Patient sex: F
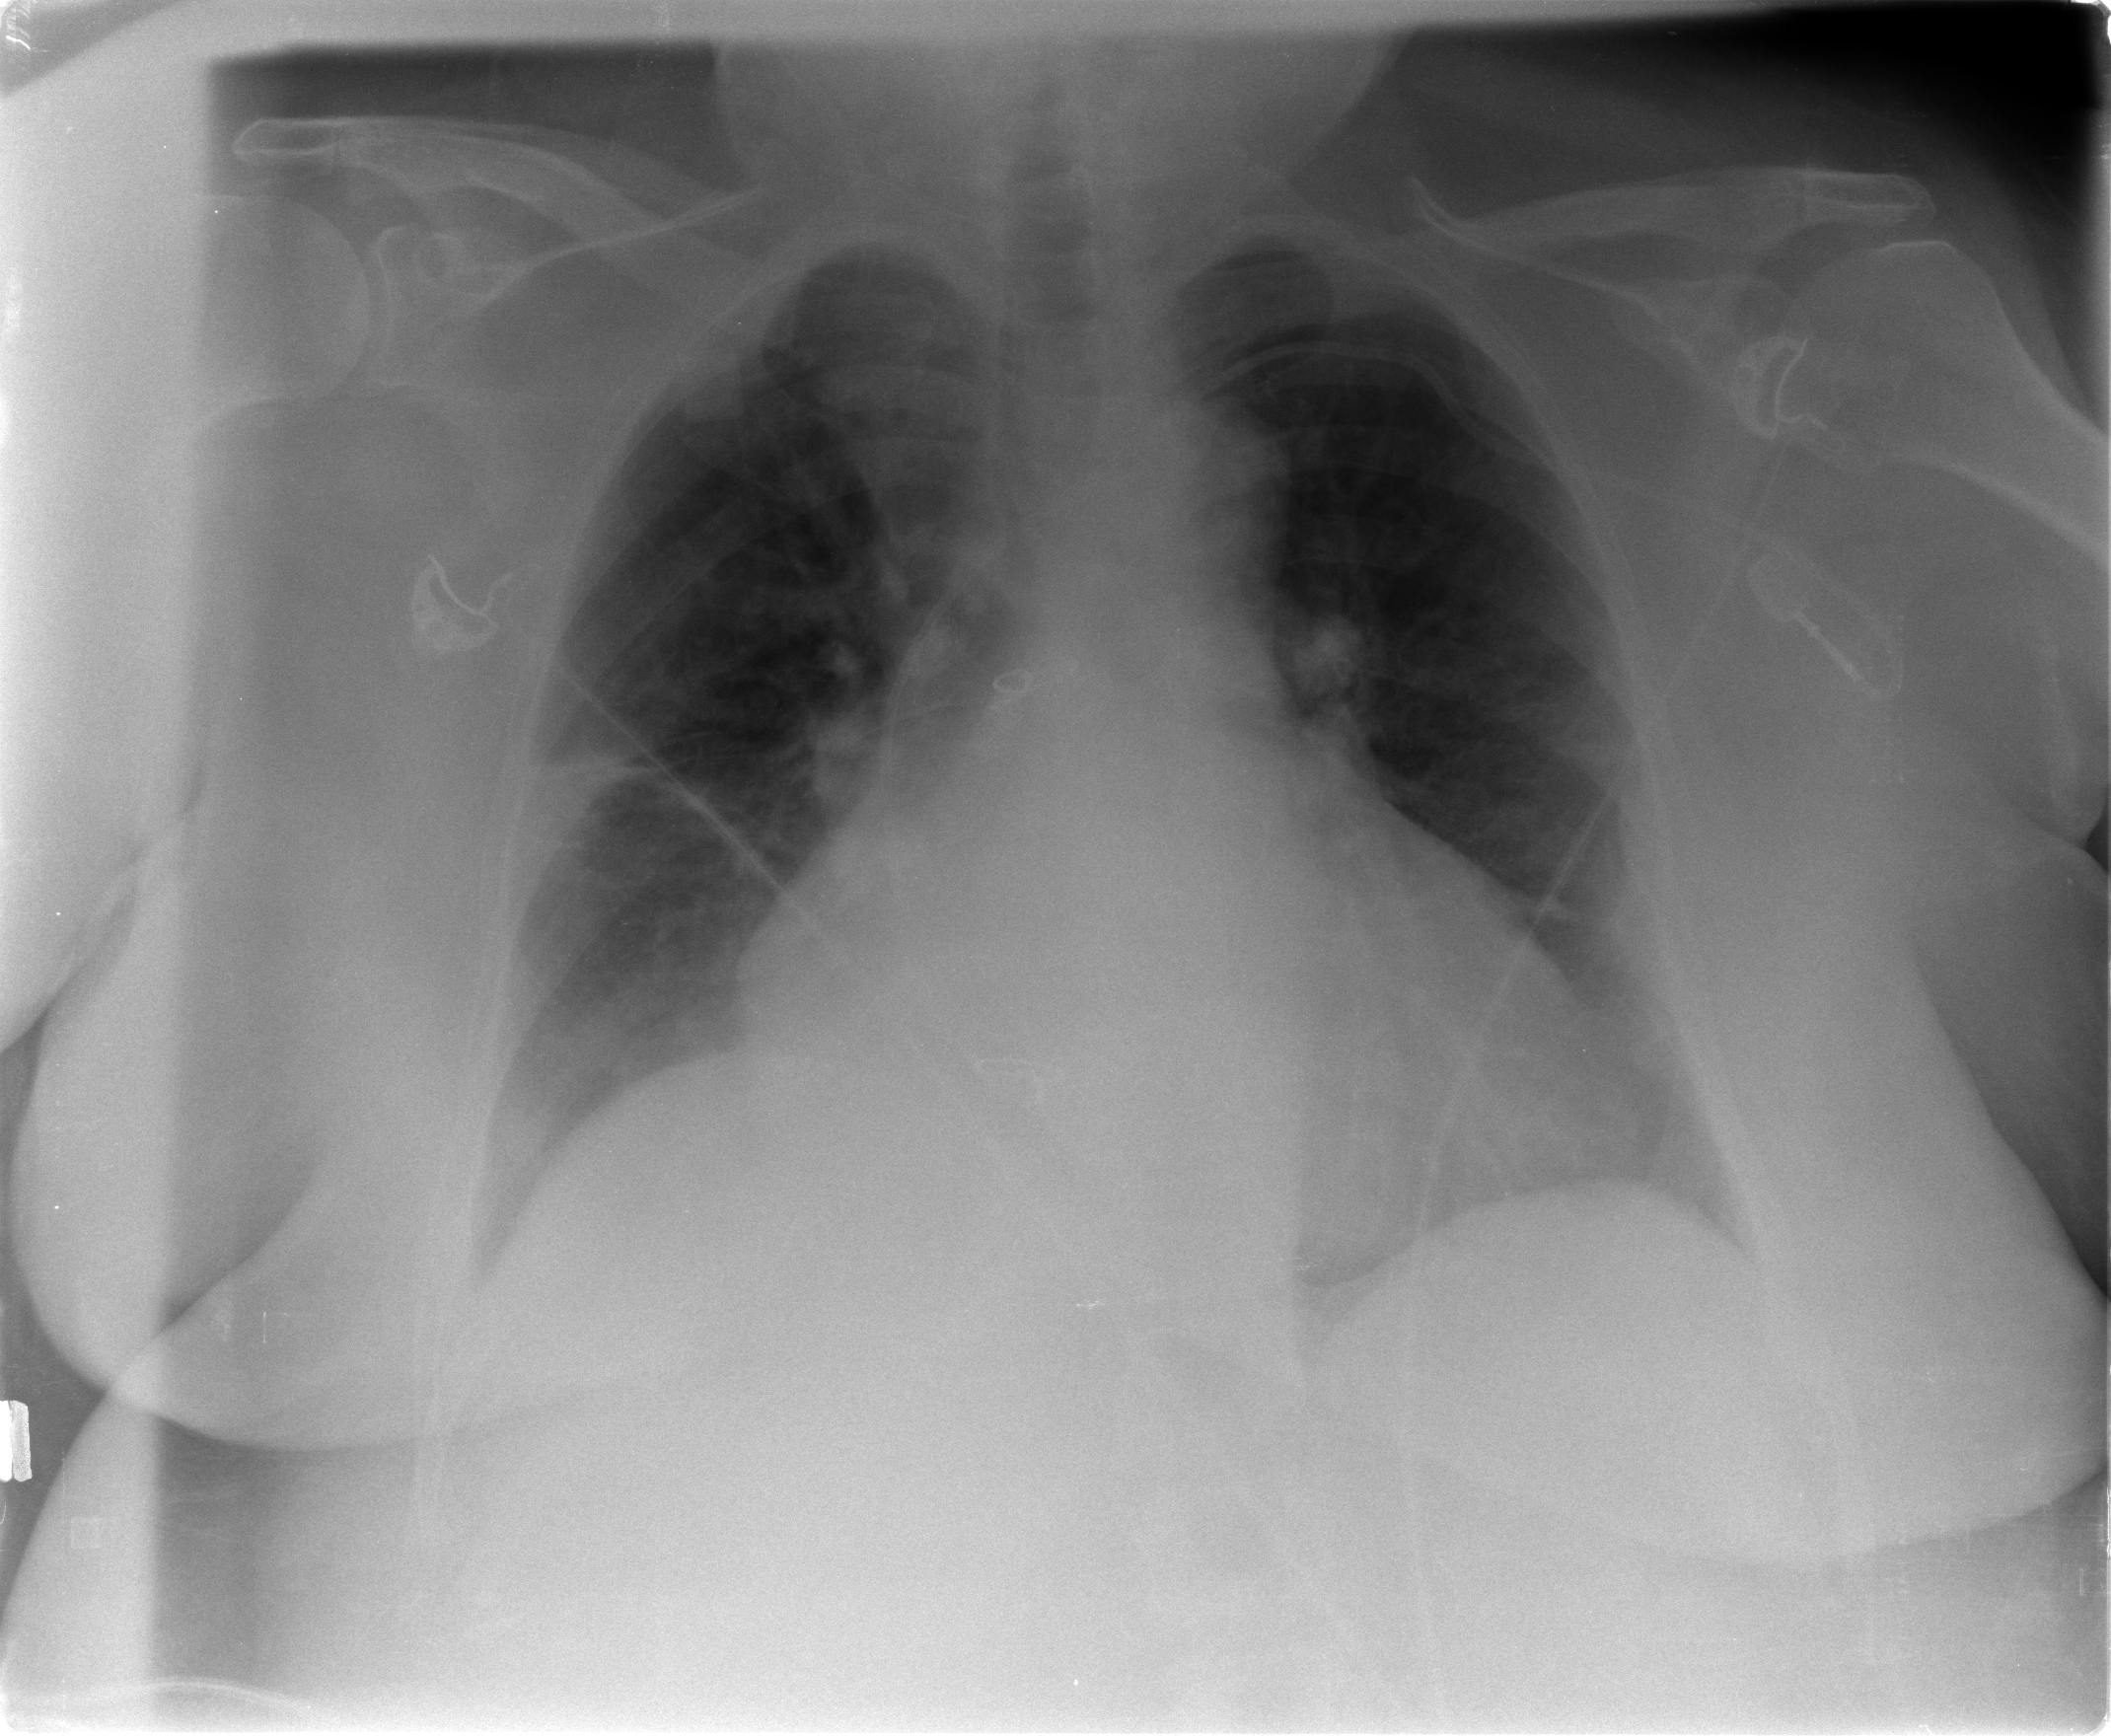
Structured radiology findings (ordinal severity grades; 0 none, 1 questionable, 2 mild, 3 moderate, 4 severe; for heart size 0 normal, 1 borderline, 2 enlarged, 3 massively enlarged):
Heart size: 2
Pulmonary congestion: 2
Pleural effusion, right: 0
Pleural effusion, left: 0
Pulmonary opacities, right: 2
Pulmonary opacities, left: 0
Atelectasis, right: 2
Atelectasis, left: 0